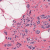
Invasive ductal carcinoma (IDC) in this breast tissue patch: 1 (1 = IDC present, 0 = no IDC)